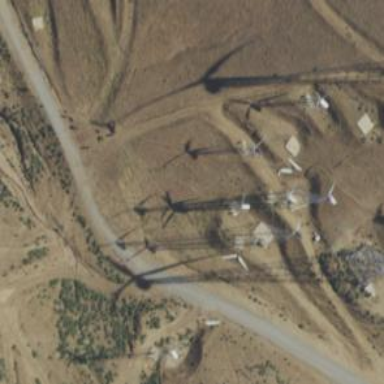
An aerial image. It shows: Wind turbine power generator.